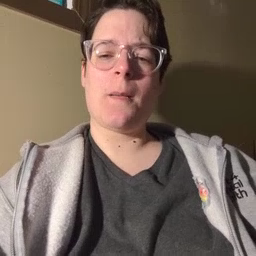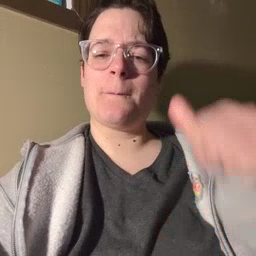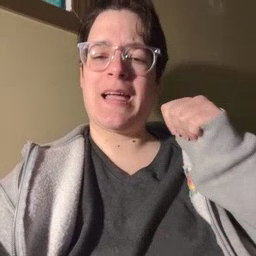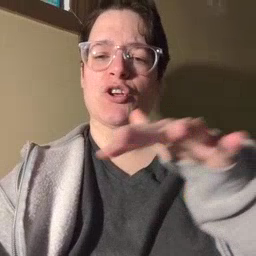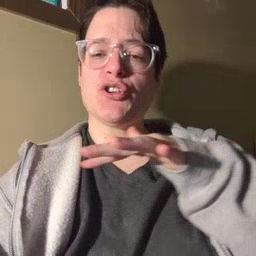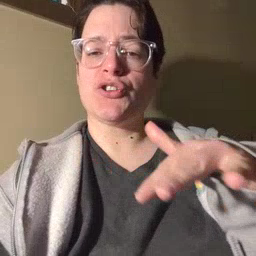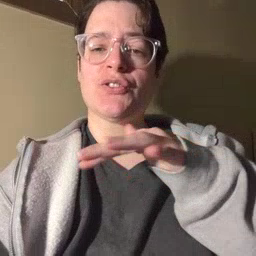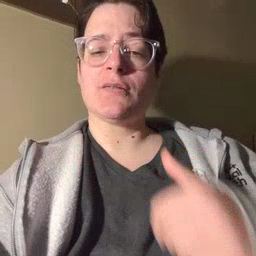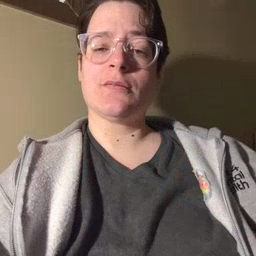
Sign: backyard